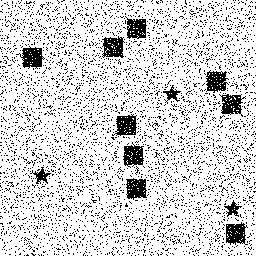
Squares: 9
Triangles: 0
Stars: 3
Total shapes: 12